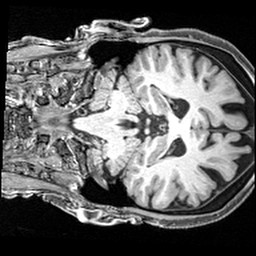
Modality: T1w
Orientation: coronal
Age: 73
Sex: female
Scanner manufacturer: siemens
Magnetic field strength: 3 T
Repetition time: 2.4 s
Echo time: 0.0022 s